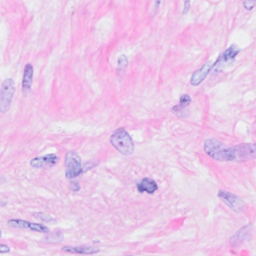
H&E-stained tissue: Breast